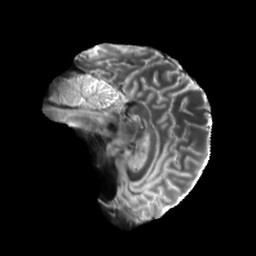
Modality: T2w
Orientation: sagittal
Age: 26
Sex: female
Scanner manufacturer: siemens
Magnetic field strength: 6.98 T
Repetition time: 7.776 s
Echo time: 0.076 s